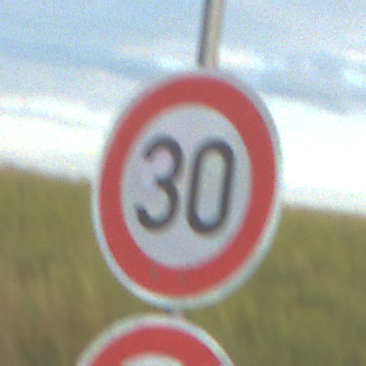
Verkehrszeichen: Geschwindigkeit30
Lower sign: UeberholverbotKraftfahrzeuge
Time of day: SunriseSunset
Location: Outdoor (RoadRail)
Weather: PartlyCloudy
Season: NotSpecified
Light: Natural